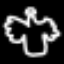
Label: angel